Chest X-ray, PA view. Patient: 52 years old, sex F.
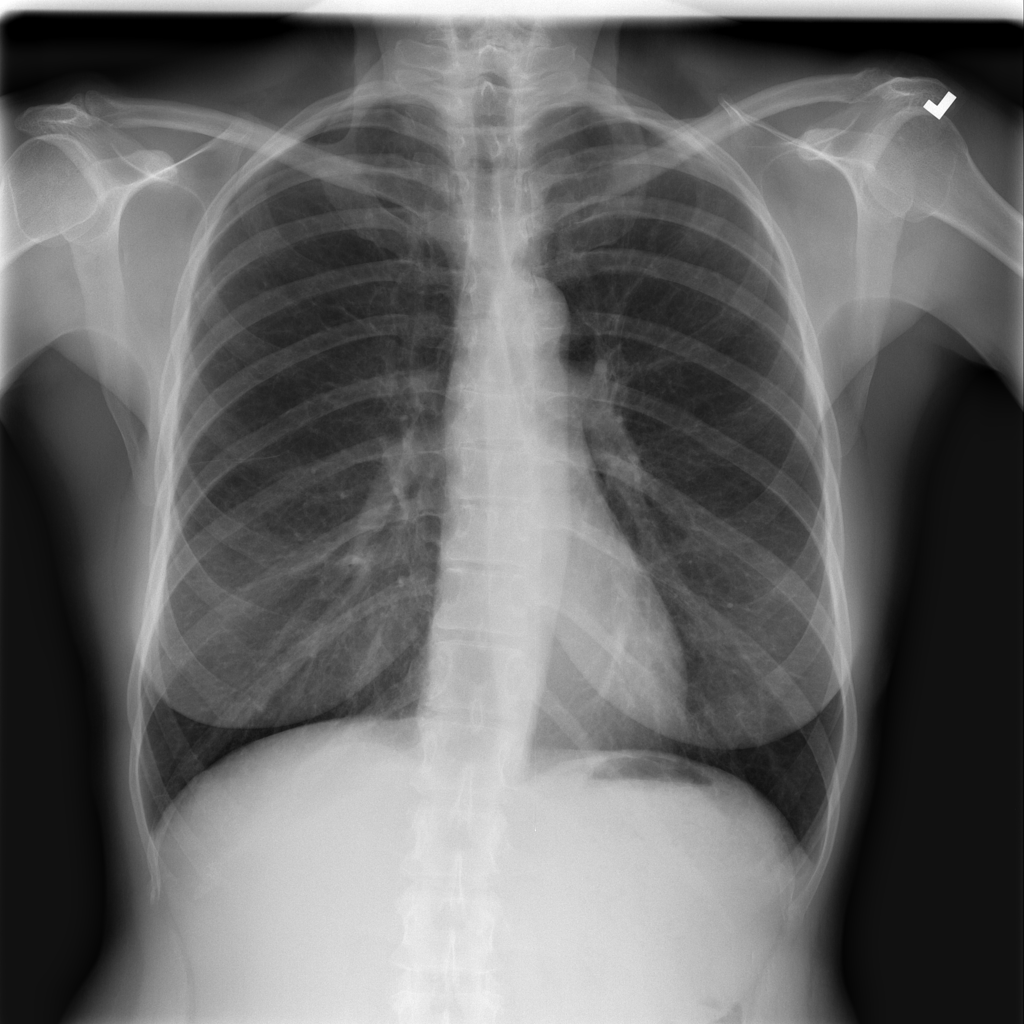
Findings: No Finding